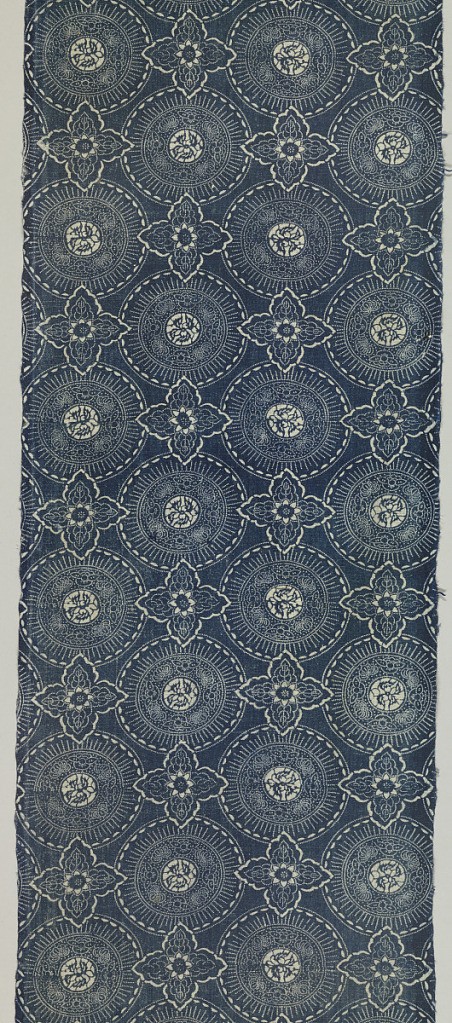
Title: Textile
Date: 19th century
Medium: cotton Technique: stenciled resist (katazome) on plain weave
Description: Length of stencil resist (katazome) with ivory pattern on blue ground. Circles (10cm in diameter) connected by smaller flowers with four peatls.